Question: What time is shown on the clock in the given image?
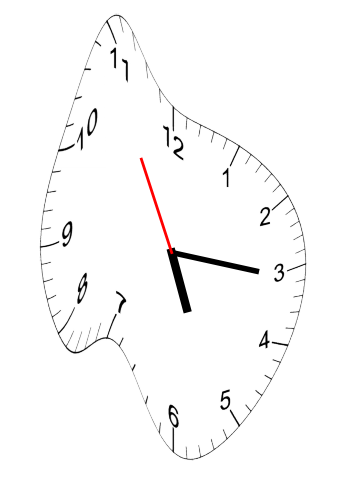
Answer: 05:15:55